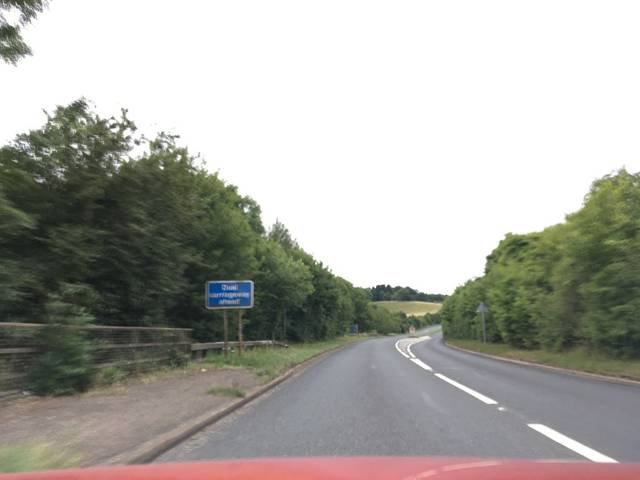
Region: United Kingdom
Coordinates: 52.258, -2.174